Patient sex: F
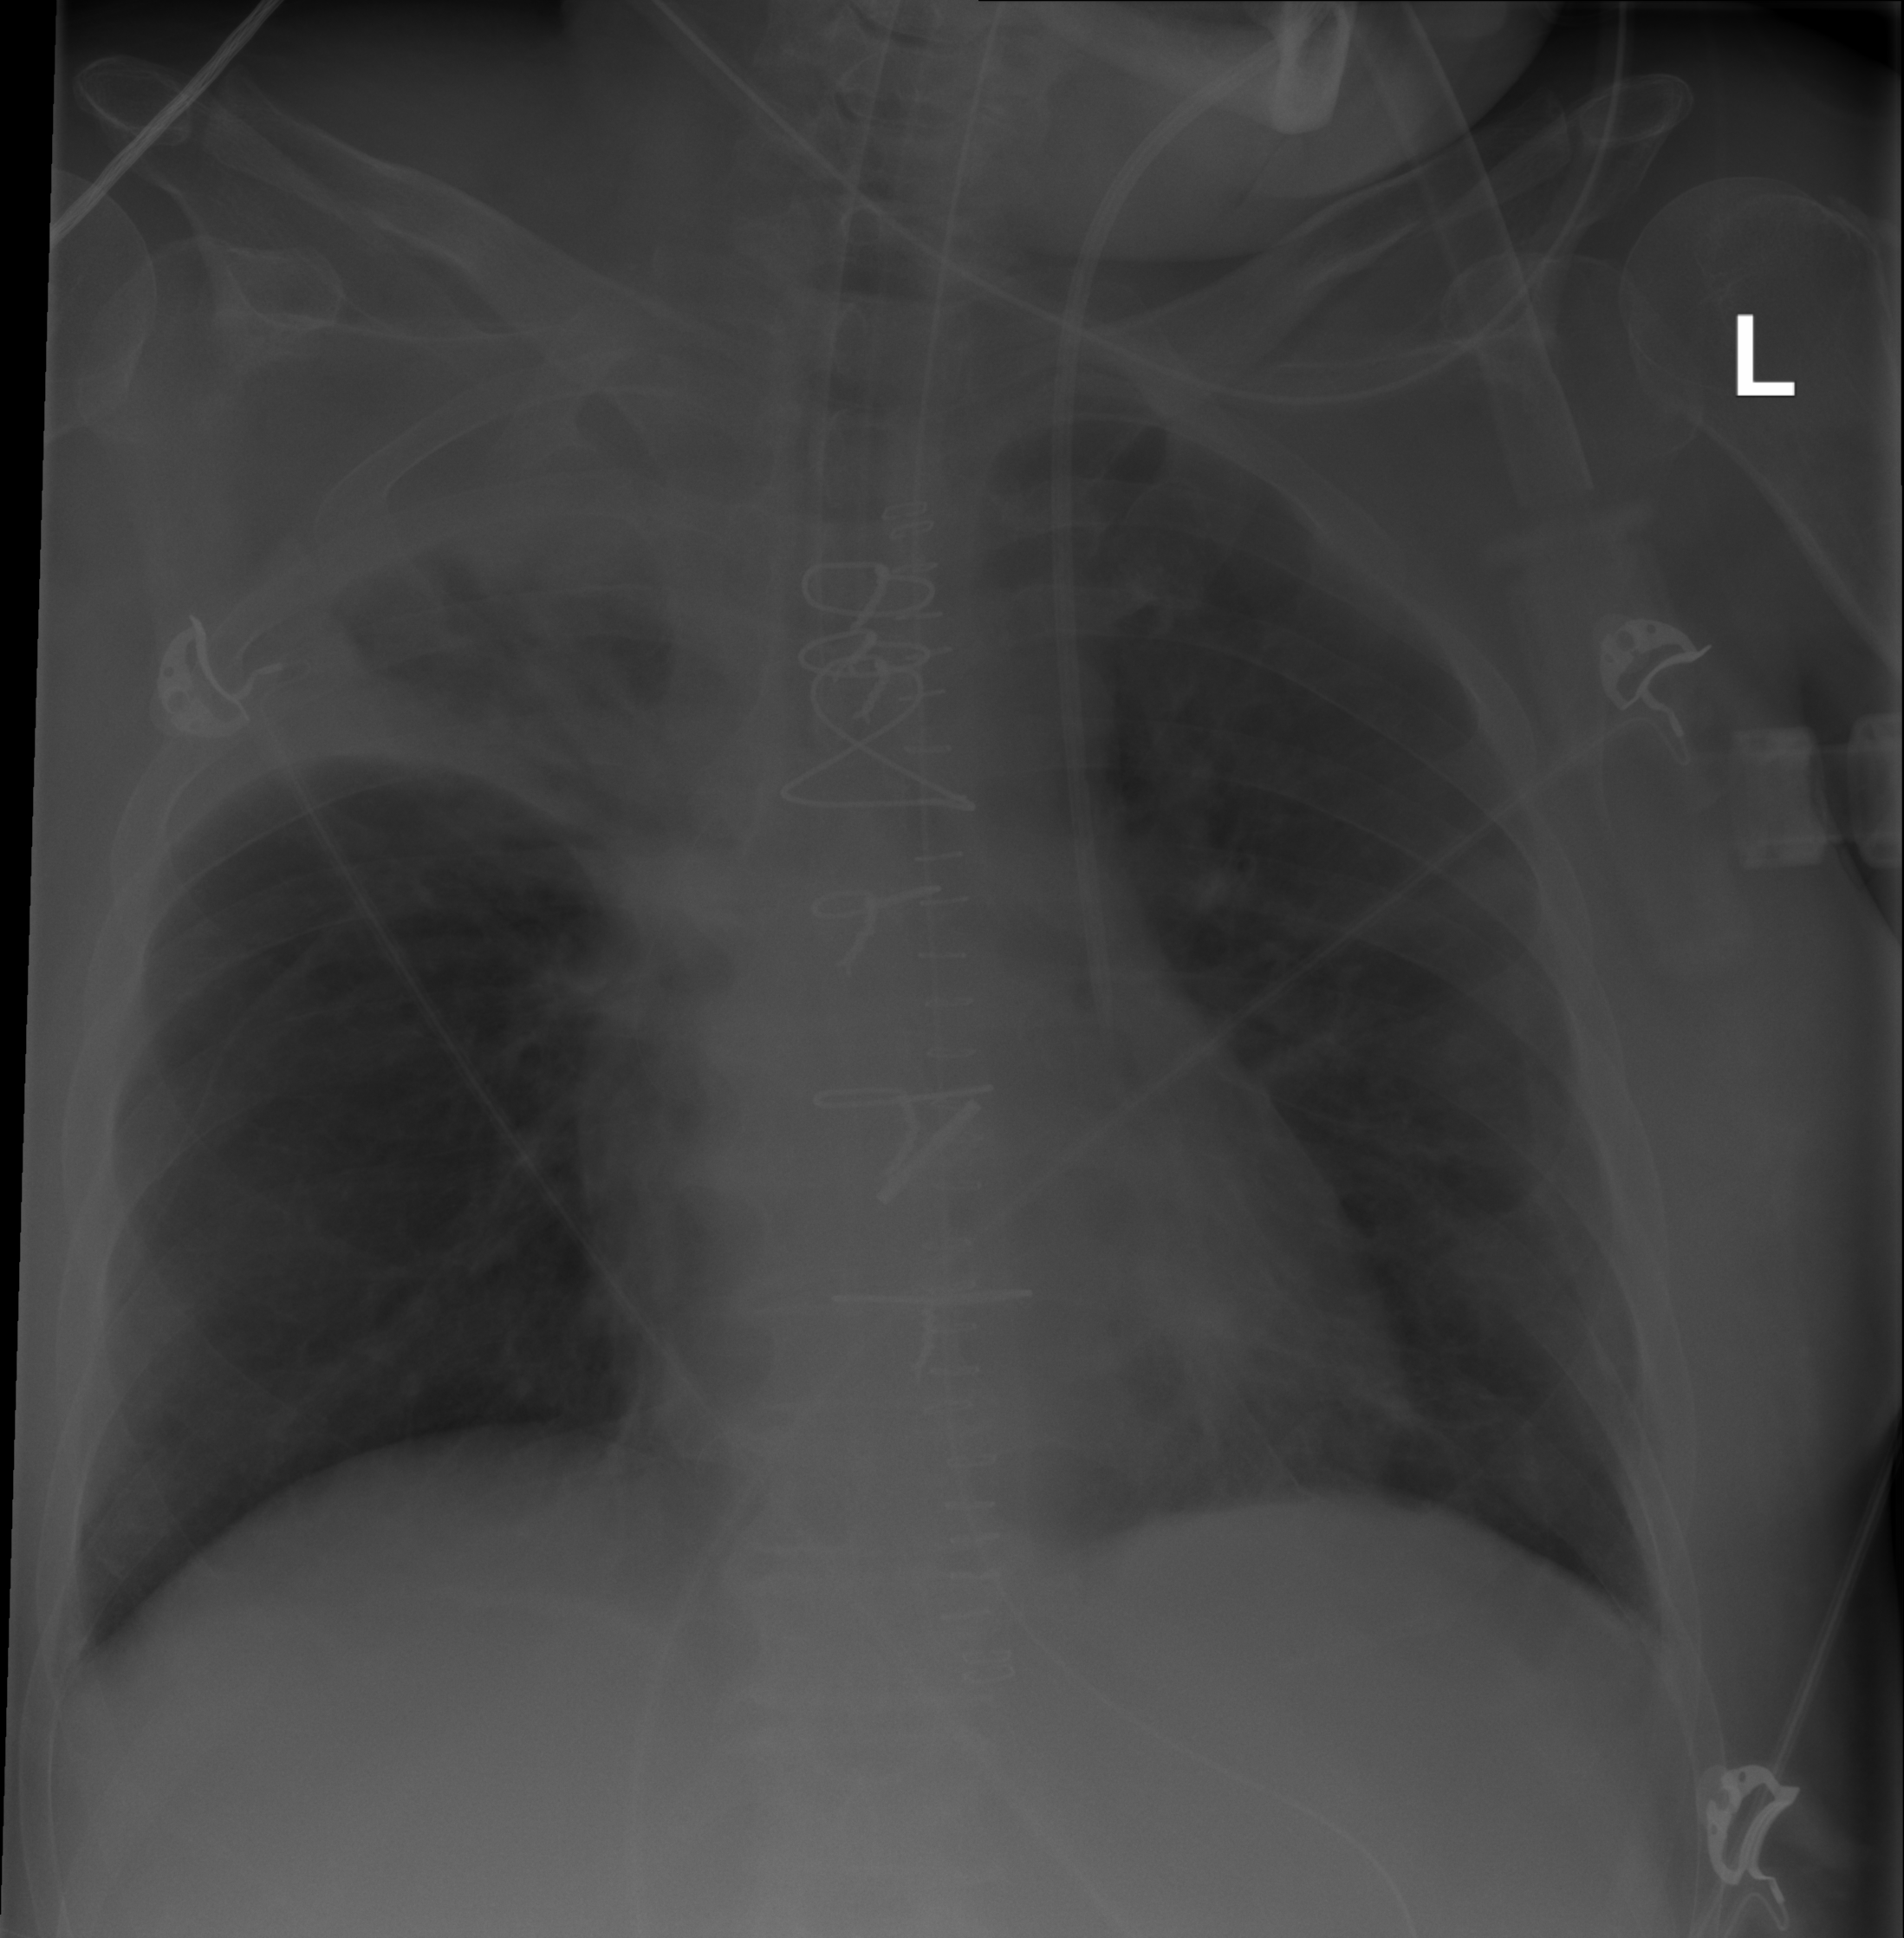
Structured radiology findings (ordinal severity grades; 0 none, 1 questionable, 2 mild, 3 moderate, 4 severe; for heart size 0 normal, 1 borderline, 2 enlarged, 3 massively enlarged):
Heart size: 0
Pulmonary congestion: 2
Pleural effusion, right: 2
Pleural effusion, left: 0
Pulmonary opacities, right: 3
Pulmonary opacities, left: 2
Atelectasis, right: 2
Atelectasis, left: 2